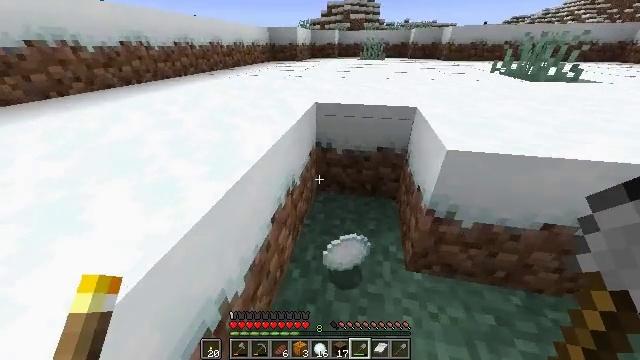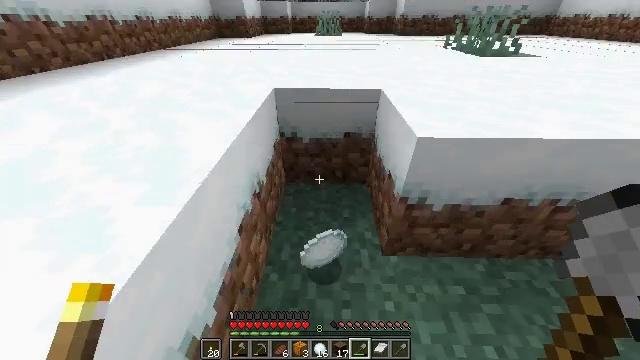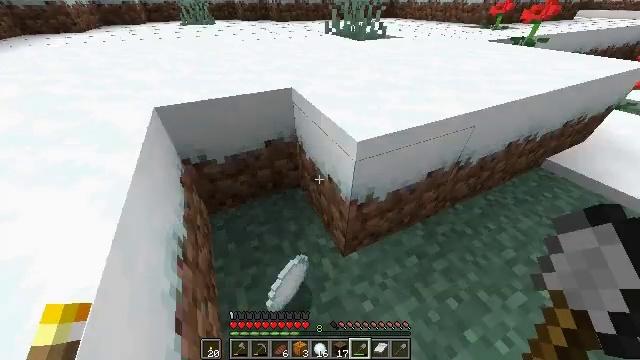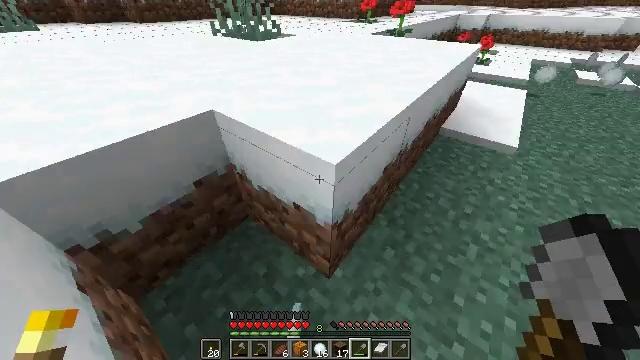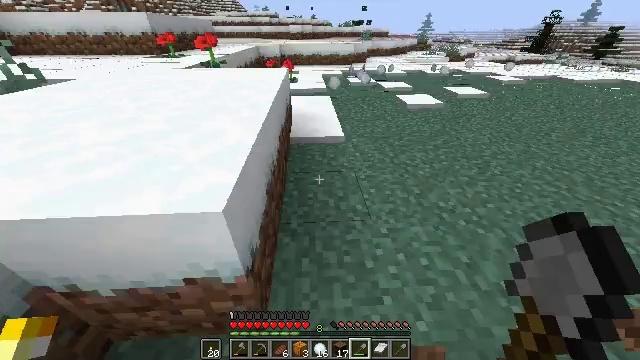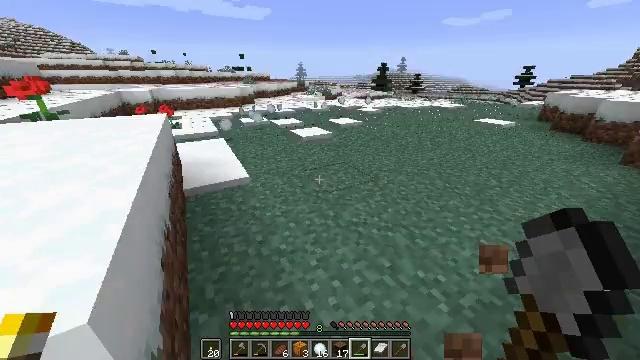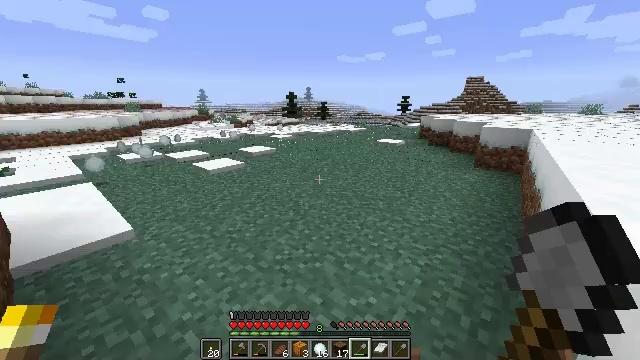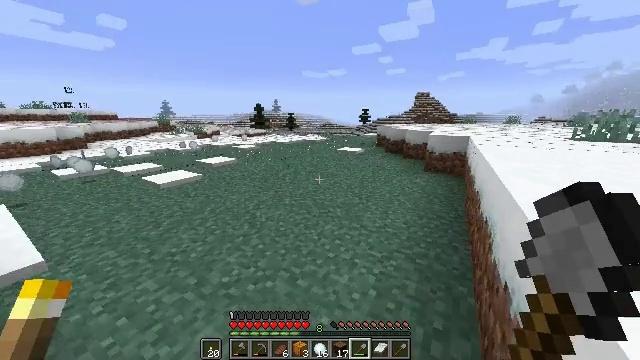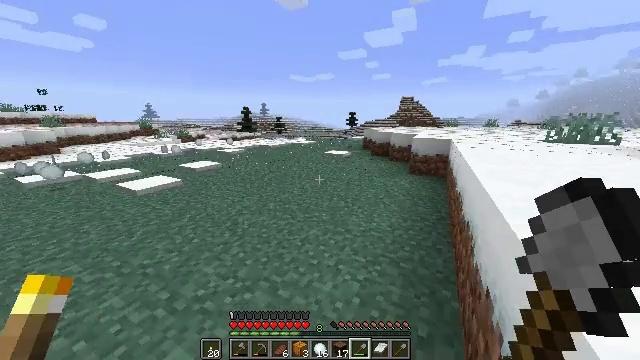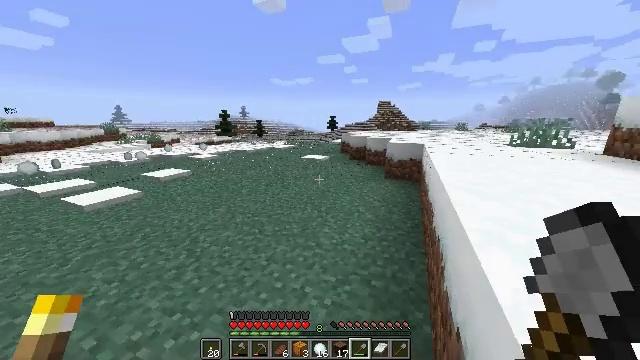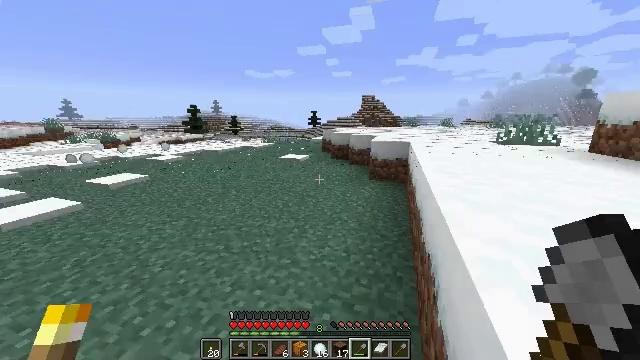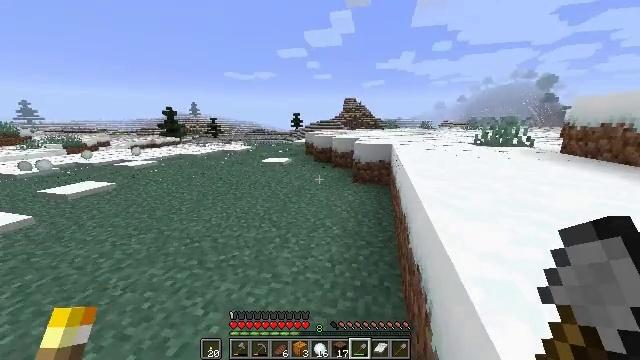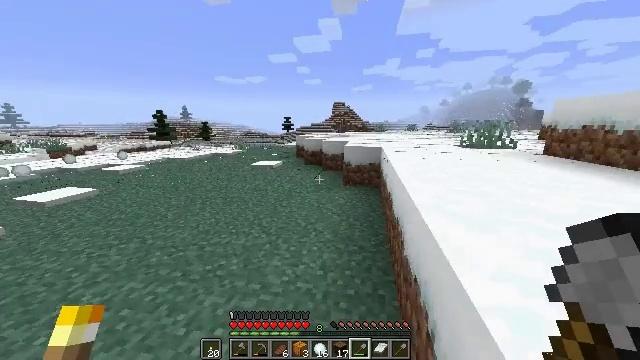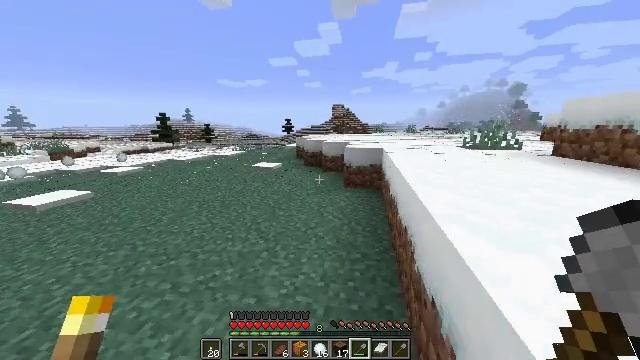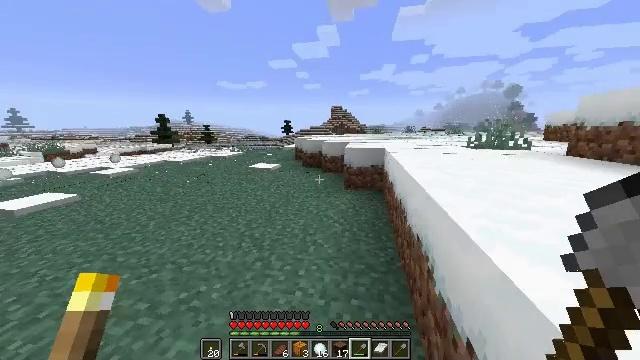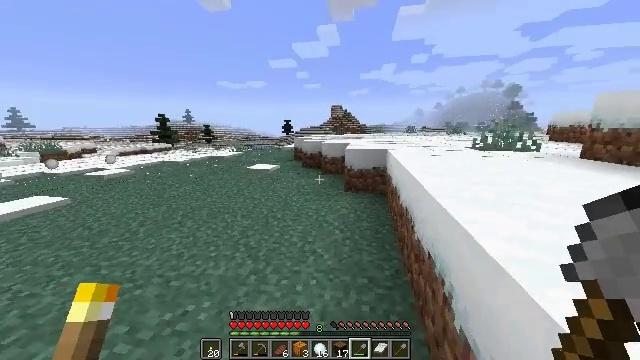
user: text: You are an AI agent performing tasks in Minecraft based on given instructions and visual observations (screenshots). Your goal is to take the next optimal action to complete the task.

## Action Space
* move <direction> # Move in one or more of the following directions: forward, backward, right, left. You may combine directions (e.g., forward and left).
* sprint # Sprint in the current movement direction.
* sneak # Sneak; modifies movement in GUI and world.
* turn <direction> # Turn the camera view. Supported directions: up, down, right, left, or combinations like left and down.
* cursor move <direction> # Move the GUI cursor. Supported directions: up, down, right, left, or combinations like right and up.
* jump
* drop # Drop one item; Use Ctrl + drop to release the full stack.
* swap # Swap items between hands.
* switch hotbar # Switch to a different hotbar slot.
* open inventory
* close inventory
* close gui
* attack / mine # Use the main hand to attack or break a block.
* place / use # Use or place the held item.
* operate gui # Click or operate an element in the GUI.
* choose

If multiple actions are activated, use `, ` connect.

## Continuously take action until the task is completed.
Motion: motion action
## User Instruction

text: Dig up the snow layers.
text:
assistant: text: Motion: move forward and move left, sprint, turn right and down
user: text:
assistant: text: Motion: move forward and move left, sprint, turn right and down
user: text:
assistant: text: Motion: move forward and move left, sprint, turn right
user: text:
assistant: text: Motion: move forward and move right, sprint, turn right and up
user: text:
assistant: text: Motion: move forward and move right, sprint, turn right and up
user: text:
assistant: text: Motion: move forward and move right, sprint, turn right and up
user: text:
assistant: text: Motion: move forward and move right, sprint, turn right and up
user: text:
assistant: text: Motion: move forward and move right, sprint, turn right
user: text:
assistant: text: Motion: move forward and move right, sprint, turn right
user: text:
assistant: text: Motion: move forward, sprint, turn right
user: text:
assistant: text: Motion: move forward, sprint, turn right
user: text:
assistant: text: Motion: move forward, sprint, turn right
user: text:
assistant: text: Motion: move forward, sprint
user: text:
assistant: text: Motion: move forward, sprint
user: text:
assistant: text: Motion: move forward, sprint
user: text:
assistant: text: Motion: move forward, sprint
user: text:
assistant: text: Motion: move forward, sprint, turn right and down
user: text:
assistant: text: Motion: move forward, sprint, turn right
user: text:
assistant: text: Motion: move forward, sprint, turn right
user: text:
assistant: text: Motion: move forward and move right, sprint, turn right, jump
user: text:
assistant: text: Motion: move forward and move right, sprint, turn right, jump
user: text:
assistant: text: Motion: move forward and move right, sprint, jump
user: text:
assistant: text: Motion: move forward and move right, sprint, jump
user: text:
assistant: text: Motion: move forward and move right, sprint
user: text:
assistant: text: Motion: move forward, sprint, turn left
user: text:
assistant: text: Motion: move forward, sprint, turn left
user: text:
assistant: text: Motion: move forward, sprint, turn left
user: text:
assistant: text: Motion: move forward, turn left
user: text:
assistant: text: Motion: move forward, sprint
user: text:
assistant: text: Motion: move forward, sprint